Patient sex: M
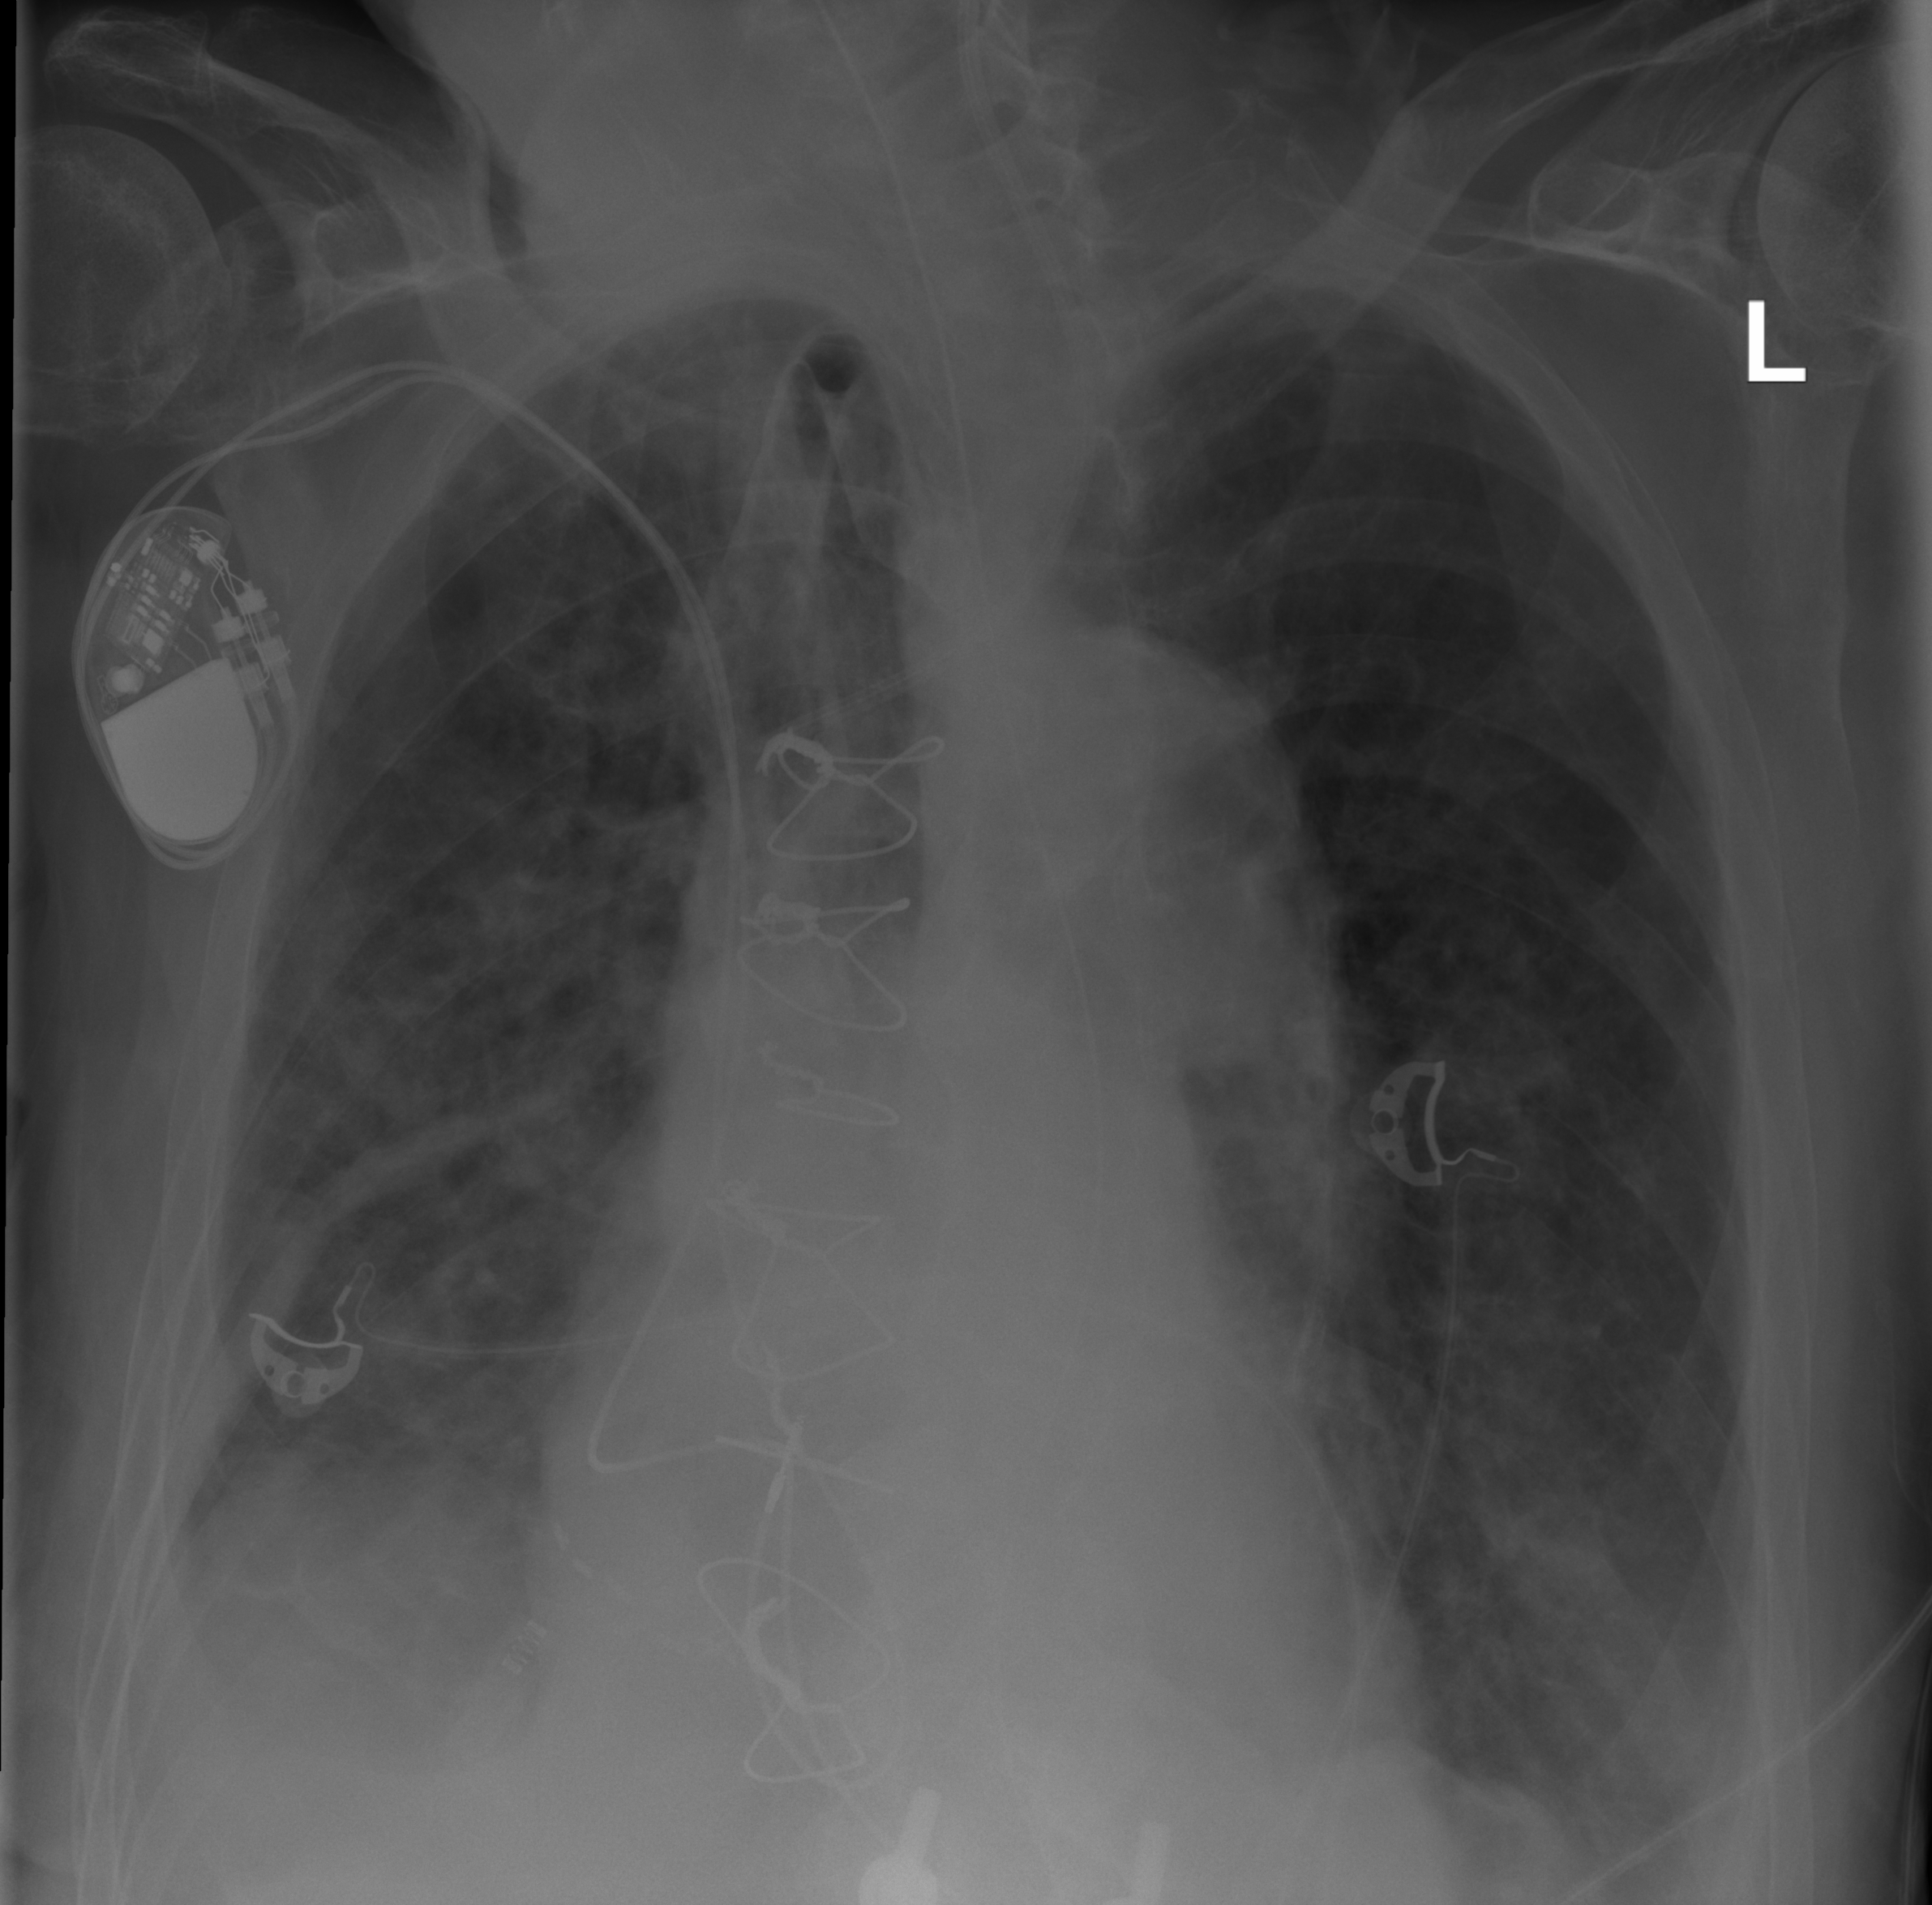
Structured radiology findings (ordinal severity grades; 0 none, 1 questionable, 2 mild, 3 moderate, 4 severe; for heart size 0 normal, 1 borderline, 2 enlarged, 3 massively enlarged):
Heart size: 0
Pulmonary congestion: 2
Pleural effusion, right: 1
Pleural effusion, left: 0
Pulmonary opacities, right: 1
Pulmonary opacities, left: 0
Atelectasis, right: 1
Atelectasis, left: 0